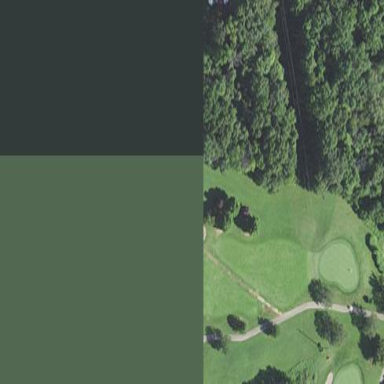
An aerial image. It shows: Scenic golf fairway.